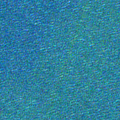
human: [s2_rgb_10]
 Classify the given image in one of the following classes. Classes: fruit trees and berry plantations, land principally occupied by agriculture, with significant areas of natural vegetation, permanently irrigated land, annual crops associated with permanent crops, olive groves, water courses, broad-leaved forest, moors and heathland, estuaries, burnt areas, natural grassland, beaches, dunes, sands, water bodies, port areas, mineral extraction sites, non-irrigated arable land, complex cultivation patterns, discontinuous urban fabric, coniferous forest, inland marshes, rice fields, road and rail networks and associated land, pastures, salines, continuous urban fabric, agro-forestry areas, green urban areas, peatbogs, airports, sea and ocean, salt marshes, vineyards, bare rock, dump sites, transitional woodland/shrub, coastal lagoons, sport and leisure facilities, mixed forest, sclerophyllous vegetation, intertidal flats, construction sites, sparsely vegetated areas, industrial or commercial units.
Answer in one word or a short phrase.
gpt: sea and ocean